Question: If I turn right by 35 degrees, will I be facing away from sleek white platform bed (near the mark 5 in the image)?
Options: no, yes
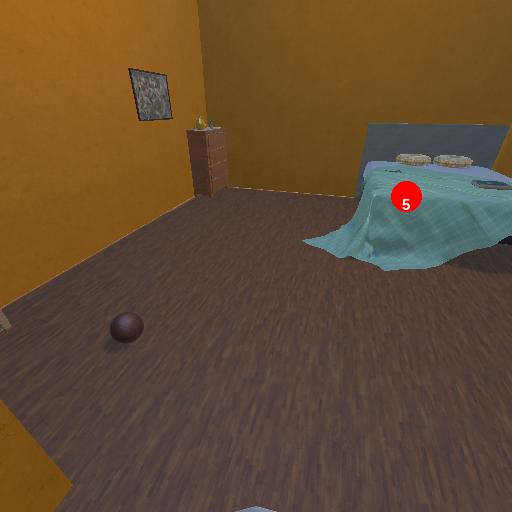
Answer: no